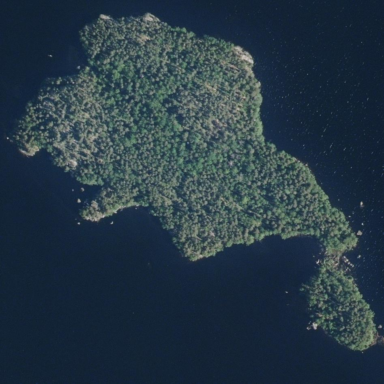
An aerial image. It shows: Islet.